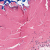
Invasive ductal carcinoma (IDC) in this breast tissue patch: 0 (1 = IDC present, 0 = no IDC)